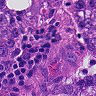
Metastatic tissue present: yes